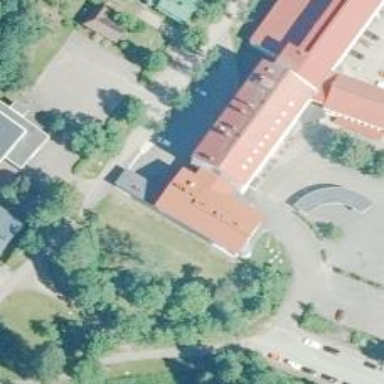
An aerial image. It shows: School building.